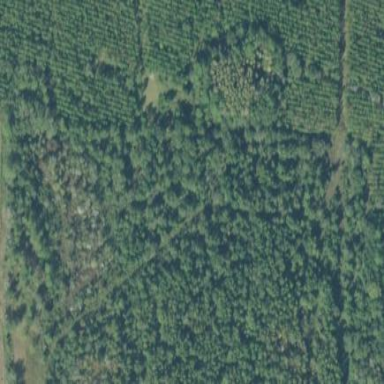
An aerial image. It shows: Mixed leaf woodland.